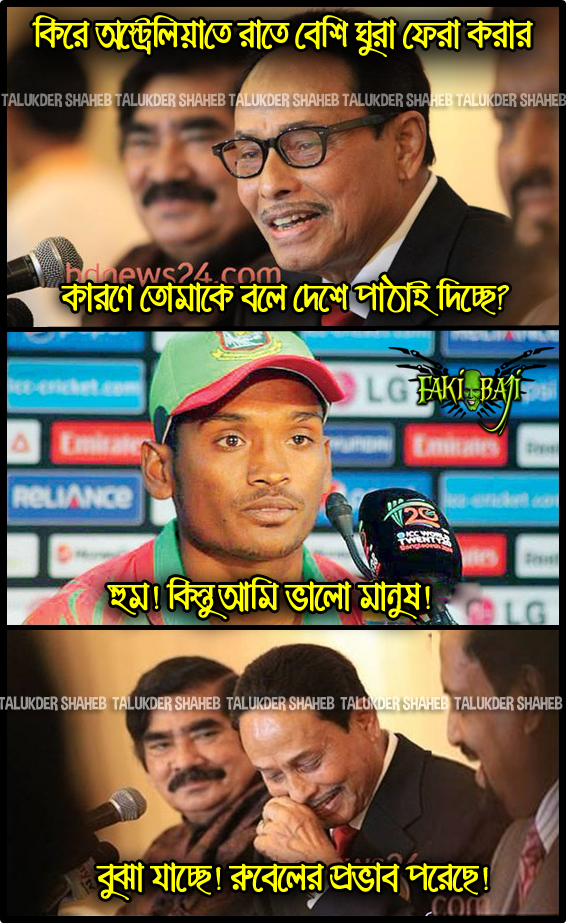
Caption: কিরে অস্ট্রেলিয়াতে রাতে বেশি ঘুরা ফেরা করার কারণে তোমাকে বলে দেশে পাঠাই দিচ্ছে? হুম! কিন্ত আমি ভালো মানুষ  বুঝা যাচ্ছে!  রুবেলের প্রুভাব পরেছে!
Label: hate